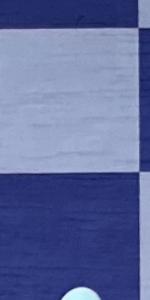
Label: Empty